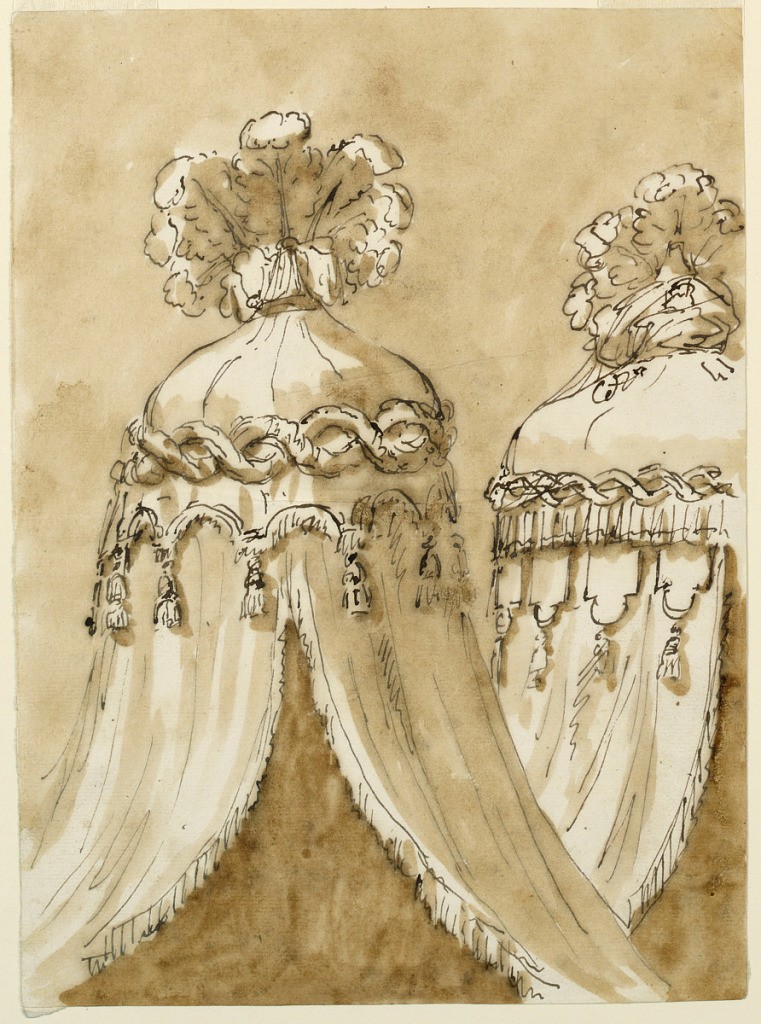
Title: Two bed canopies
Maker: Giuseppe Barberi, Italian, 1746–1809
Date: ca. 1790
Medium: Pen and brown ink, brush and brown wash on off-white laid paper, lined
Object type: Drawing
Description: Two tents with feather flags on top. The right one stands behind the left one and is only partly visible. Both have friezes of lambrequins with tassels and two entwined cords. The edges of the openings are fringed. The background and the interior of the tents are colored.